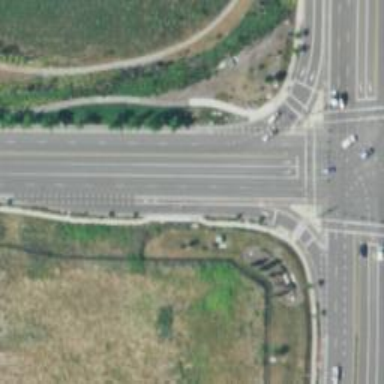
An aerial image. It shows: Primary link road with asphalt surface.